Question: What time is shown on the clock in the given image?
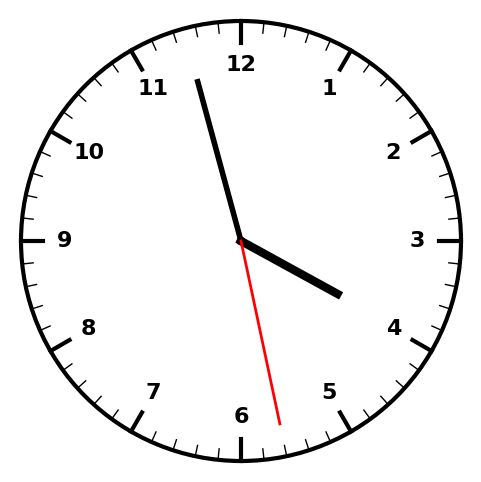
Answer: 03:57:28